Aerial crown-view tile of a tropical tree (Barro Colorado Island, Panama), acquired 20250414:
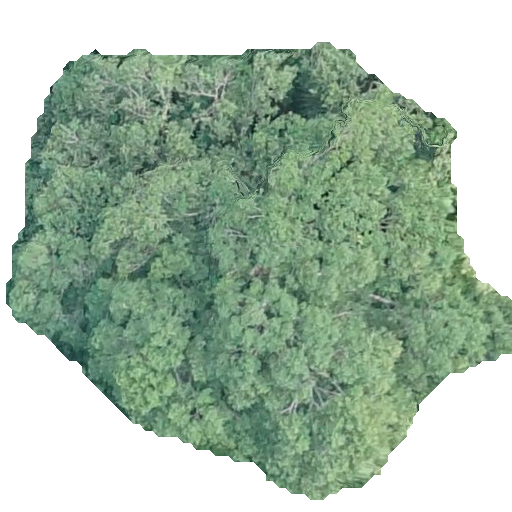
Species: Calophyllum longifolium
GBIF accepted scientific name: Calophyllum longifolium
Crown area: 241.955 m²